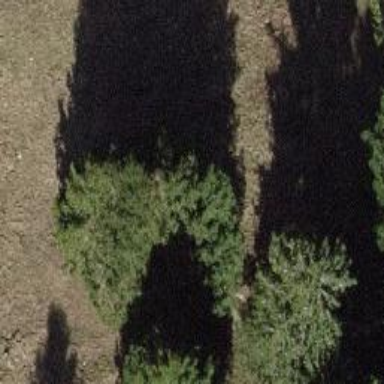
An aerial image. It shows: Beautiful tree in nature.